Aerial crown-view tile of a tropical tree (Barro Colorado Island, Panama), acquired 20250217:
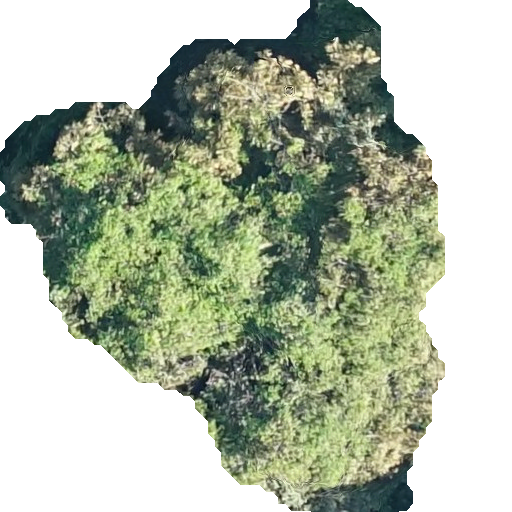
Species: Dipteryx oleifera
GBIF accepted scientific name: Dipteryx oleifera
Crown area: 221.459 m²